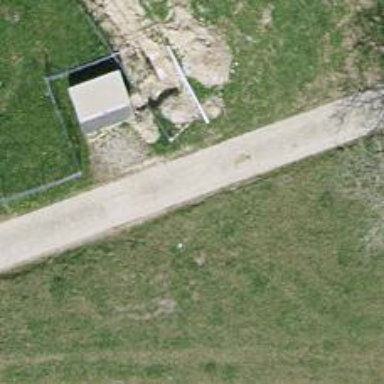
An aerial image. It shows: Concrete track with grade1 quality.